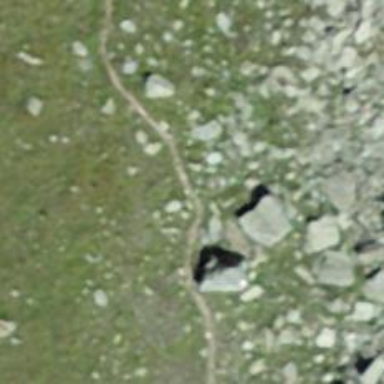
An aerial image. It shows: Path.